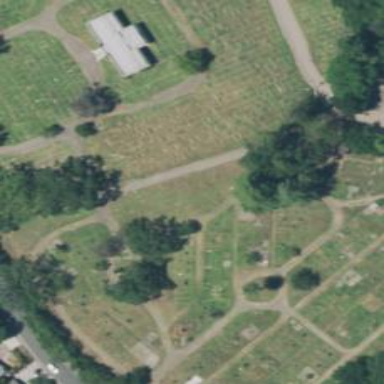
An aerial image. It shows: Cemetery.